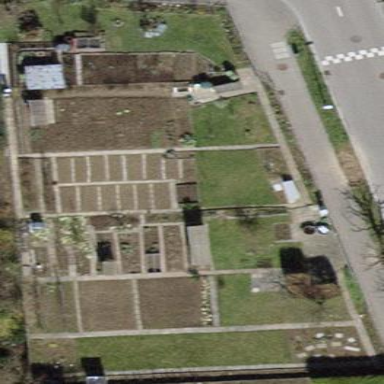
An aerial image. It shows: Allotments area.